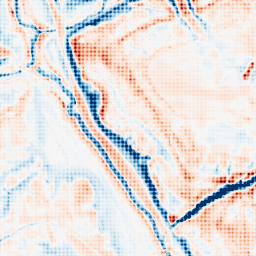
Category: trend_removal
Decomposition family: local_polynomial
Decomposition parameters: window_size: 21
degree: 1
Upsampling method: sinc_blackman
Upsampling parameters: scale: 4
kernel_size: 4
Upsampling scale: 4